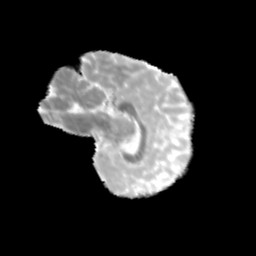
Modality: MD
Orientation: sagittal
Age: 11
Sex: male
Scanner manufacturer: siemens
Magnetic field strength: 3 T
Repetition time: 3.8 s
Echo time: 0.07 s